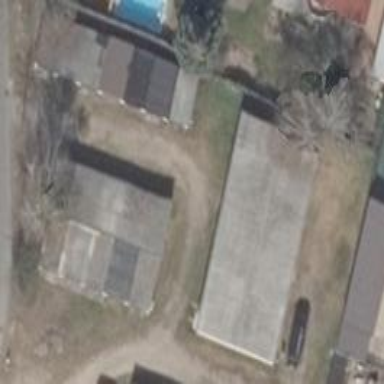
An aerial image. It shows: Group of garages.